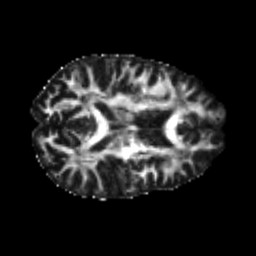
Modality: FA
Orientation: axial
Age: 24
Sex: male
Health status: healthy
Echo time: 0.074 s